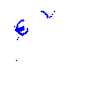
Particle: electron